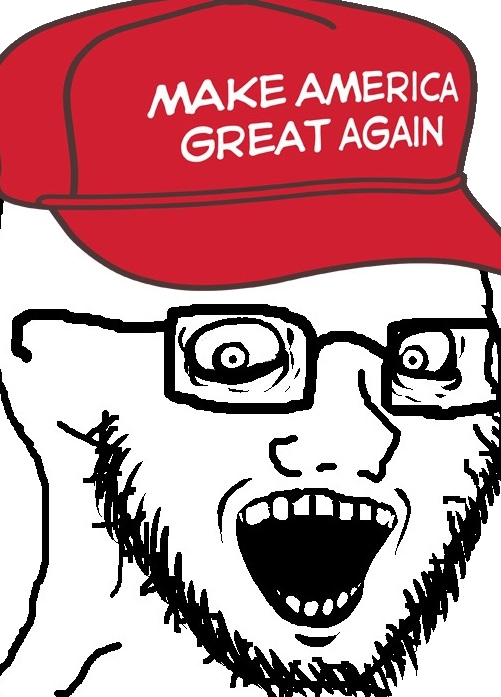
Label: 5_Soyjak